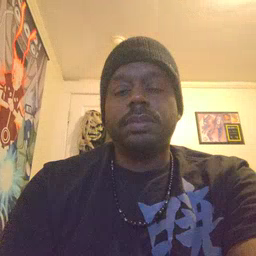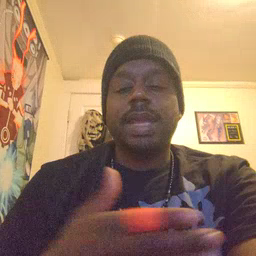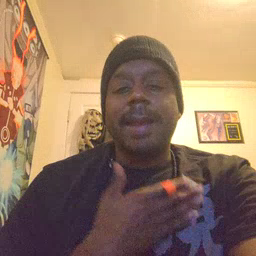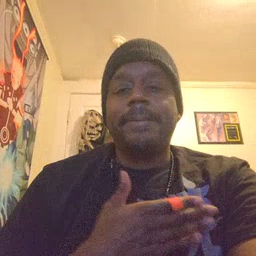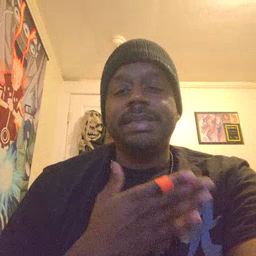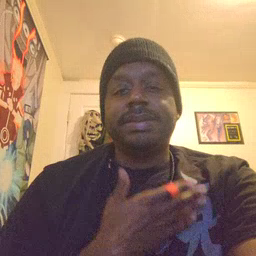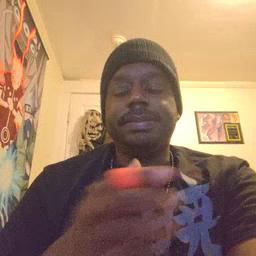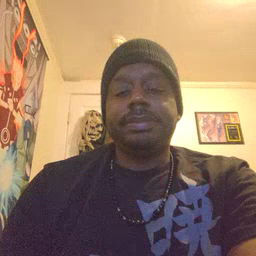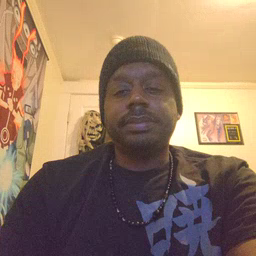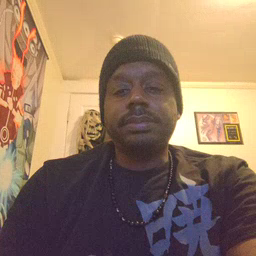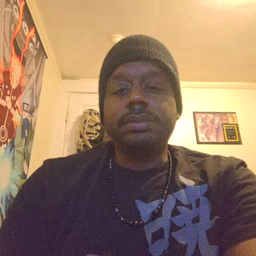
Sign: happy